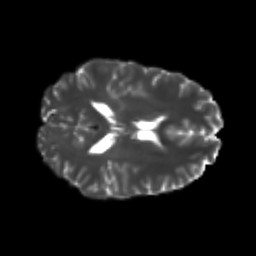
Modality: T2w
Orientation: axial
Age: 19
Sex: female
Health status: healthy
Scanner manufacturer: philips
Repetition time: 7.389 s
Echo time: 0.08599 s